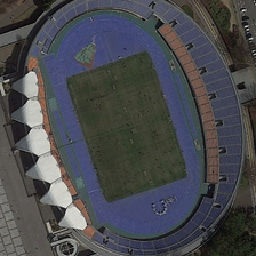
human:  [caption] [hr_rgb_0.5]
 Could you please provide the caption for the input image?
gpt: Many people are at the playground in the stadium.

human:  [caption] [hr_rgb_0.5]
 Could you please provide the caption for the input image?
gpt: A lot of people are playing on the playground.

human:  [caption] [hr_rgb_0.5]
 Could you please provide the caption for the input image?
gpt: Many people are on the playground of the stadium.

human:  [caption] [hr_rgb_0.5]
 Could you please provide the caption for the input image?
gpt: Many people are in a playground in a stadium.

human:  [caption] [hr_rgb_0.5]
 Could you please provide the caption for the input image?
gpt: A lot of people are on a playground in a stadium.